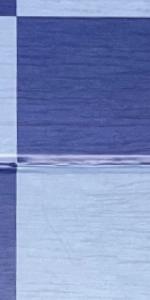
Label: Empty